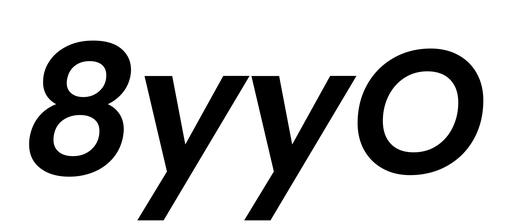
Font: Poppins-SemiBoldItalic